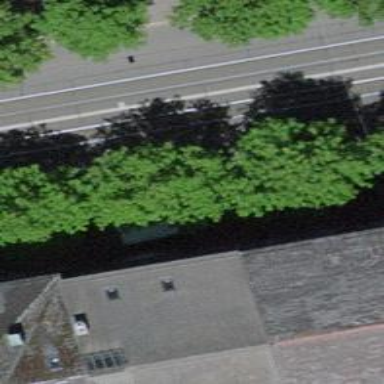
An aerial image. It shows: Avenue lined with broadleaved deciduous trees.